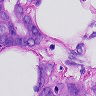
Metastatic tissue present: yes